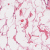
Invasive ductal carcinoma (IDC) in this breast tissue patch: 0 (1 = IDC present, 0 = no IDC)